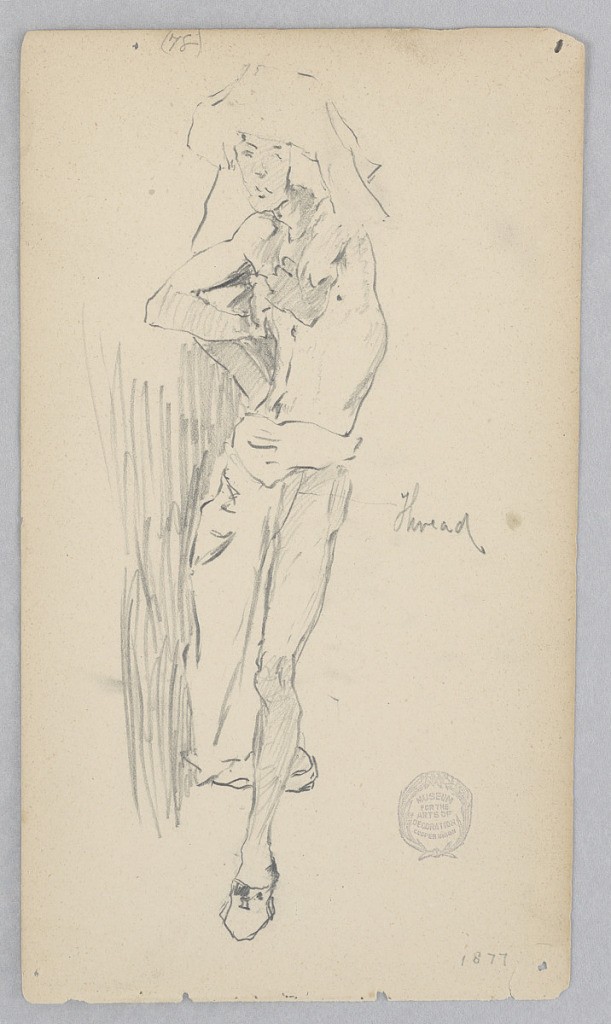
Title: Man
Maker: Robert Frederick Blum, American, 1857–1903
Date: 1877
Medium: Graphite on wove paper
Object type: Drawing
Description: Sketch of a male figure draped in a cloth.